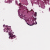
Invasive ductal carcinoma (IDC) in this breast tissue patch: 0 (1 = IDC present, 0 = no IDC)